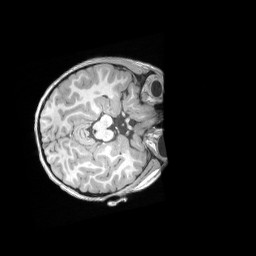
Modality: T1w
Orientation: axial
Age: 7
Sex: female
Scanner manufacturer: siemens
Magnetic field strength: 3 T
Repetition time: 2.53 s
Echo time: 0.00164 s